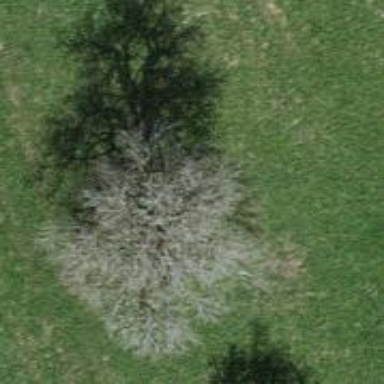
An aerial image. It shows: Single tag "natural: tree."